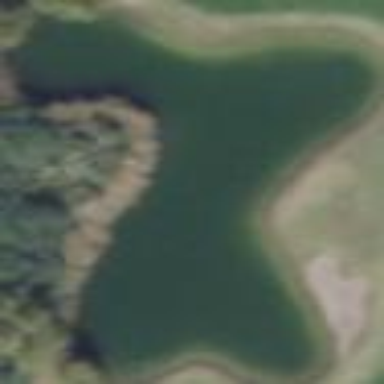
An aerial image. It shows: Pond serving as water hazard on golf course.